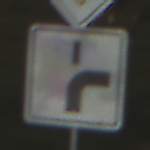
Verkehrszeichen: VerlaufVorfahrtsstrasse8
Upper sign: Vorfahrtsstrasse
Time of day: MorningAfternoon
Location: Outdoor (Nature)
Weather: Clear
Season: NotSpecified
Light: Natural